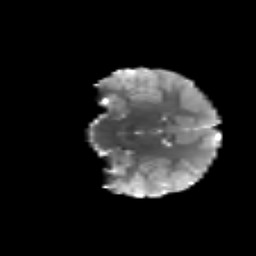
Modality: T2w
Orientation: coronal
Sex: male
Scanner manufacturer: siemens
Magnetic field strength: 3 T
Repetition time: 5 s
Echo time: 0.071 s